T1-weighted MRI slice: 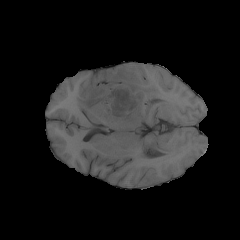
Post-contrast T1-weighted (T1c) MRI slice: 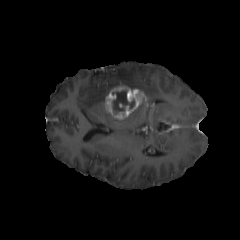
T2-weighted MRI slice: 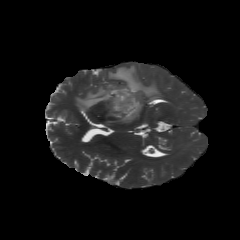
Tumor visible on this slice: yes